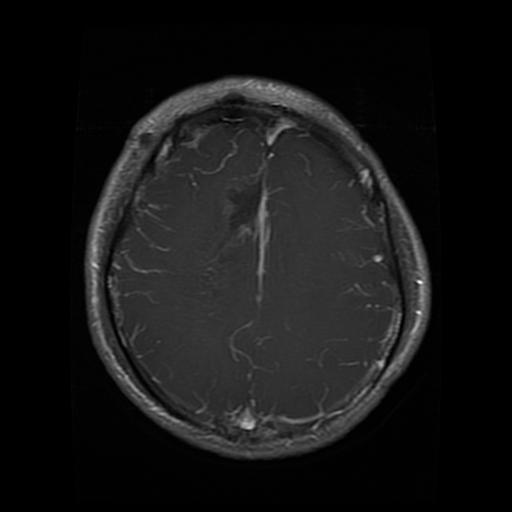
Label: glioma